Field crop: maize
Growth stage: 1
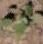
Species: chenopodium